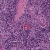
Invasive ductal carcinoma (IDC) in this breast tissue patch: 1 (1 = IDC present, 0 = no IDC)